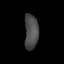
Tissue: lung
Cell type: Fibroblasts
Senescence score: 0.5805
Nuclear area (px): 468
Mean DAPI intensity: 76.344